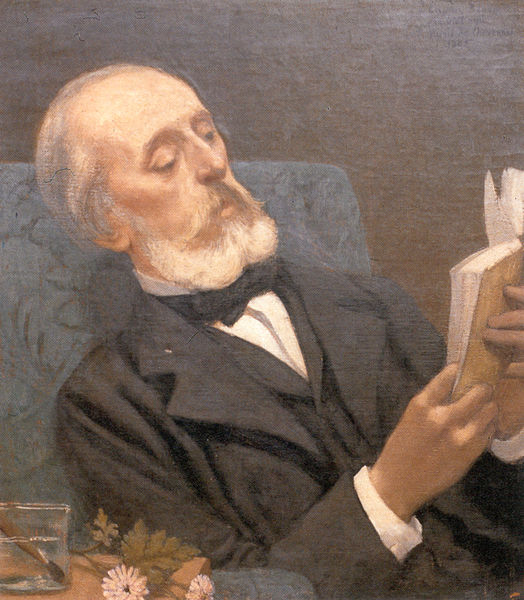
Titel: Portrait d'Eugène Benon
Künstler: Pierre Puvis de Chavannes
Institution: Privatbesitz
Schlagwörter: blau, blätter, gemälde, mann, schatten, wasser, weiß, sitzen, blume, blumen, finger, glas, grau, haar, licht, mund, nase, ohr, schwarz, stirn, stuhl, tisch, blick, blüte, blüten, malerei, rock, schleife, alt, anzug, bart, hemd, jacke, schnurrbart, augen, gesicht, inkarnat, kragen, vollbart, hände, portrait, porträt, mantel, sessel, blatt, rosa, seicht, sofa, liegen, lehne, man, frack, schnurbart, zigarre, lesen, sitzt, liegend, fliege, jackett, schnauzbart, weste, alter, buch, lehnstuhl, wasserglas, manschetten, pinsel, halbglatze, stirnglatze, zigarette, lesender, binder, lesend, polstermöbel, intelektueller, akademiker, zurückgelehnt, anzugträger, miund, 19. jahrhundert, angelhent, polstermöbe, querbinder, pinslel, hemds, alt überheblich